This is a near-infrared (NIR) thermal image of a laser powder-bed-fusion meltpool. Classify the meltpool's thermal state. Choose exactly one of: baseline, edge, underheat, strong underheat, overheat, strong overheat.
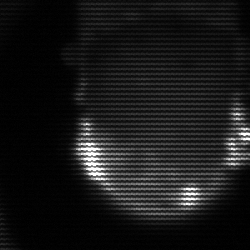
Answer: baseline